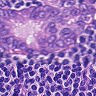
Metastatic tissue present: yes